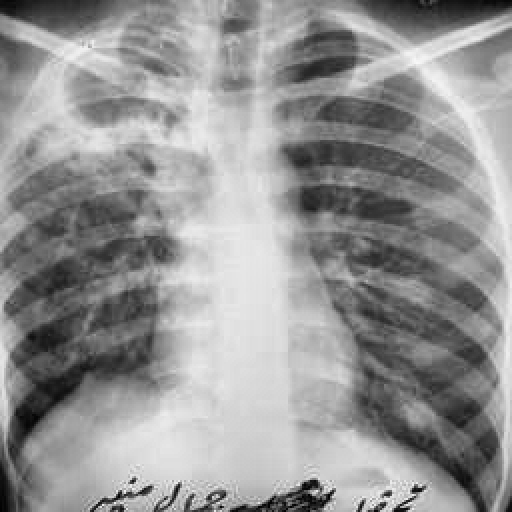
Finding: TUBERCULOSIS